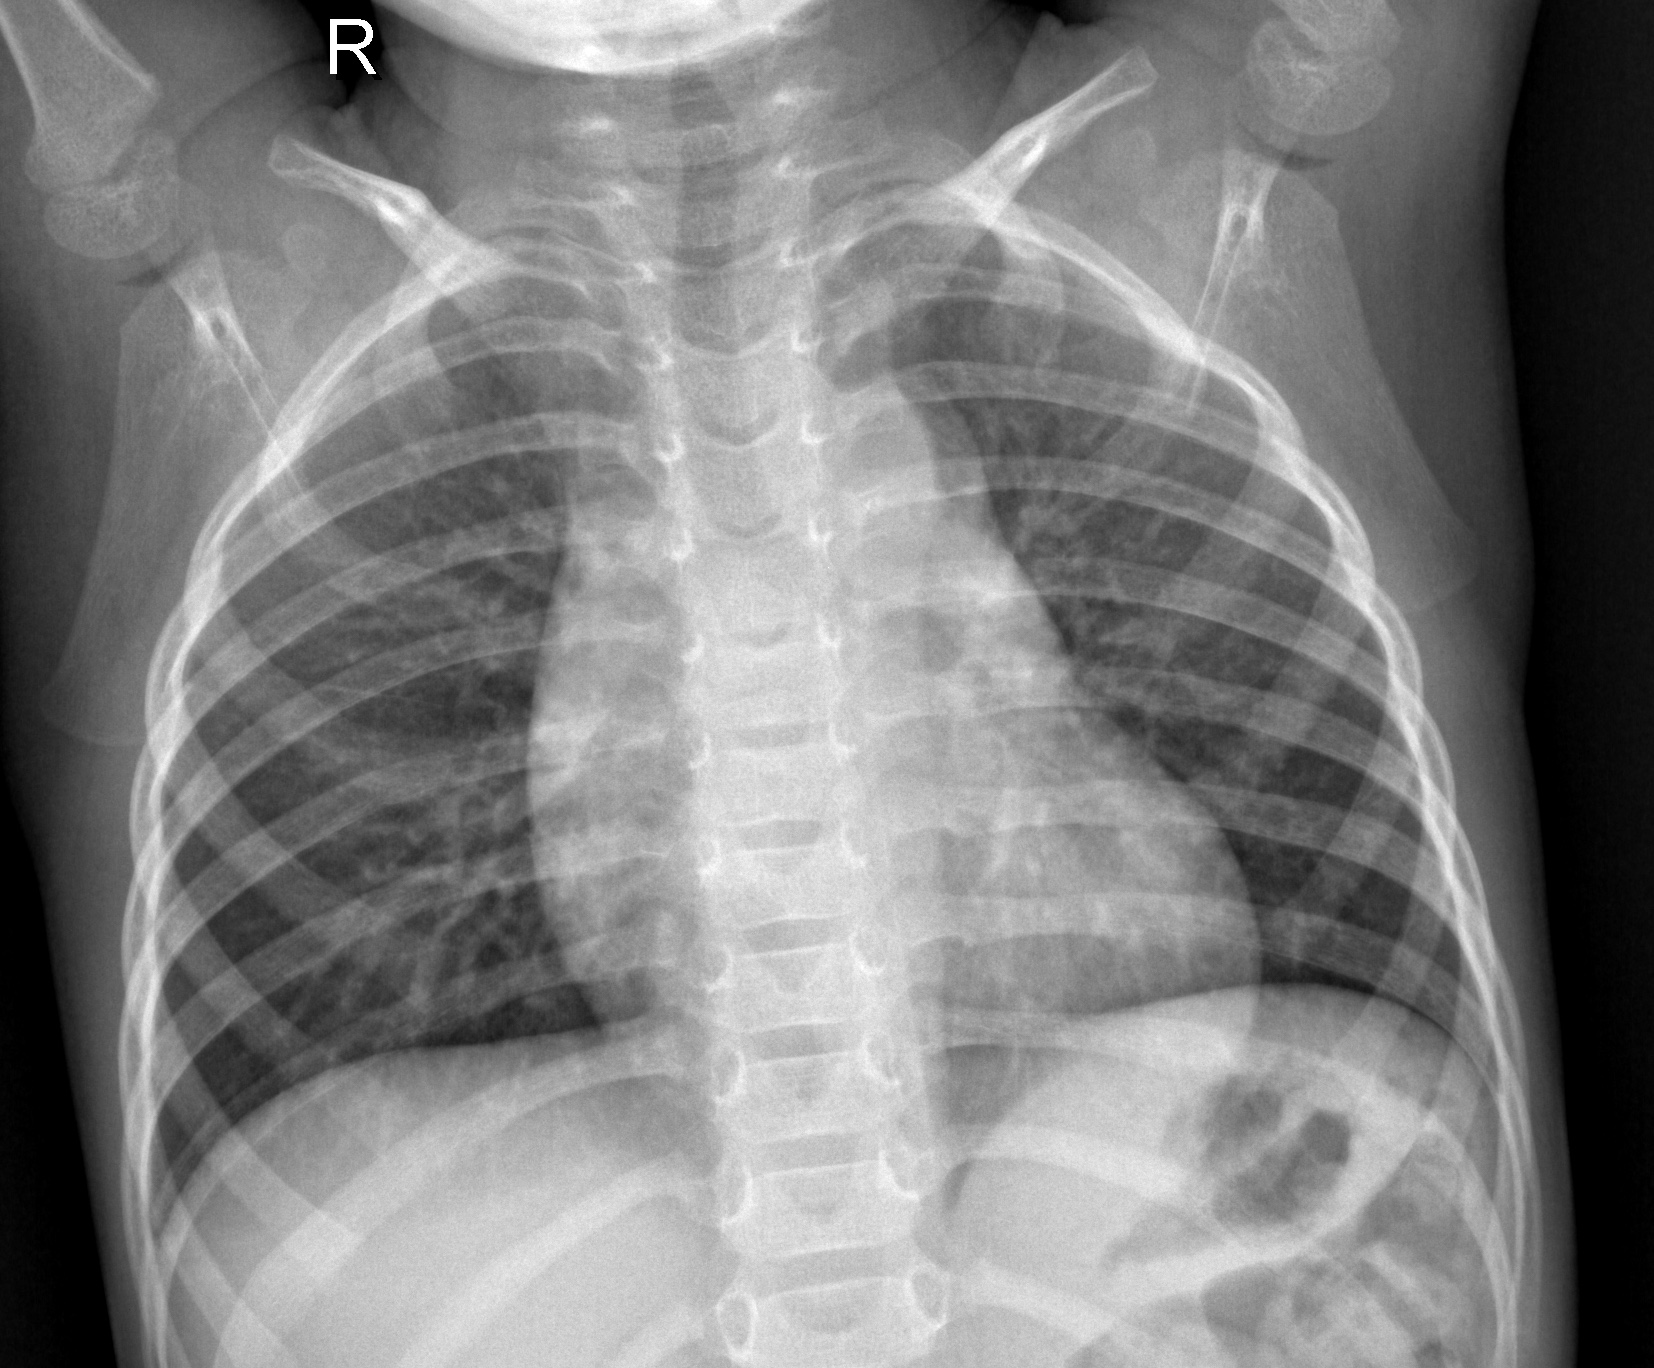
Diagnosis: NORMAL